Question: I am trying to give background color for Input TextBox. If I used inline Style it will giving color to field. Now how can I change my background color.
Below is my code:
'''
<?xml version="1.0" encoding="UTF-8" ?>
<amx:view xmlns:xsi="http://www.w3.org/2001/XMLSchema-instance" xmlns:amx="http://xmlns.oracle.com/adf/mf/amx"
xmlns:dvtm="http://xmlns.oracle.com/adf/mf/amx/dvt">
<amx:panelPage id="pp1">
<amx:facet name="header">
<amx:outputText value="Header" id="ot1"/>
</amx:facet>
<amx:inputText label="Name" id="it1" inlineStyle="background-color:blue;"
value="#{preferenceScope.feature.feature1.security.username}"/>
<amx:inputText label="Password" id="it2"
value="#{preferenceScope.feature.feature1.security.password}"/>
<amx:inputText label="URL" id="it3" value="#{preferenceScope.feature.feature1.security.url}"/>
</amx:panelPage>
</amx:view>
'''
Below is Out Put:

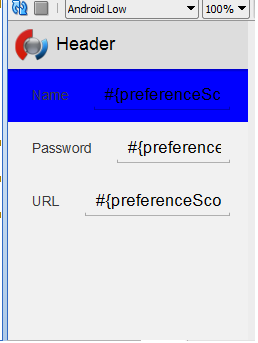
Answer: Create CSS file (new => html => css file) and add below code
'''
.textcolor input{
background-color:Blue !important;
}
'''
in input text 'Style Class' property write 'textcolor' (the class you just added to the css file).
then open adfmf-feature.xml select your feature under content tab include the css file you created.
That's it.